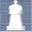
Piece: wK